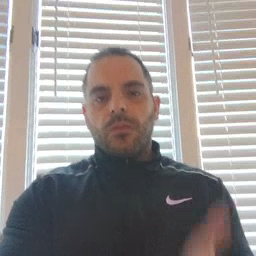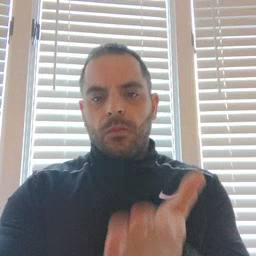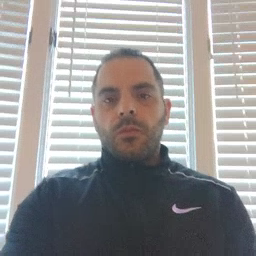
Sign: boat